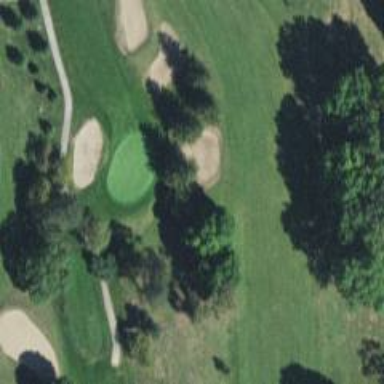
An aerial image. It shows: Grassy area designated as golf fairway.